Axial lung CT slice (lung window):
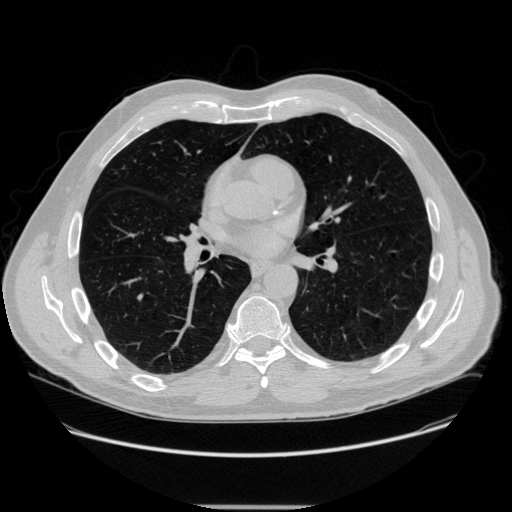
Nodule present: no